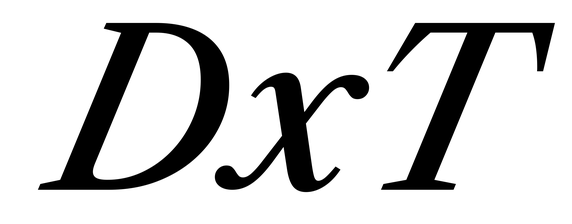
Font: LibreCaslonText-Italic_Medium_Italic